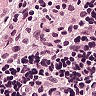
Metastatic tissue present: no